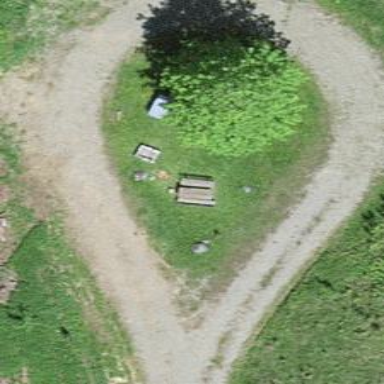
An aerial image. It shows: Picnic site with BBQ amenities available.